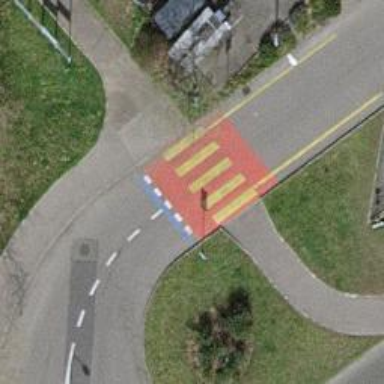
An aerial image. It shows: Zebra crossing for pedestrians.